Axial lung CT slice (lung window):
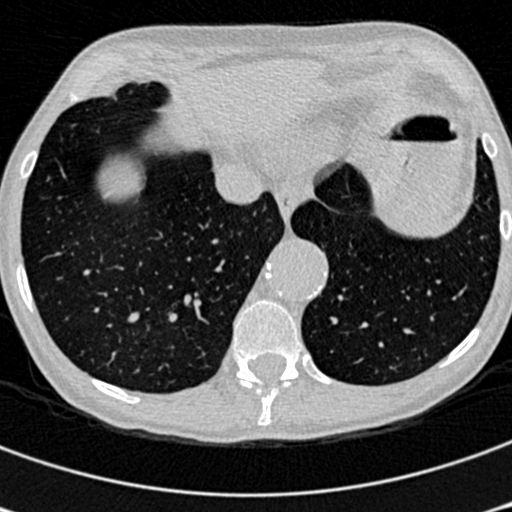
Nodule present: no